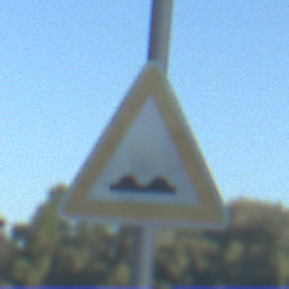
Verkehrszeichen: UnebeneFahrbahn
Umgebung: Outdoor, Nature
Tageszeit: MorningAfternoon
Wetter: Clear
Licht: Natural
Jahreszeit: NotSpecified
Kontrast: HighContrast